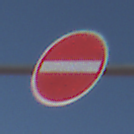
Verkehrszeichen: VerbotDerEinfahrt
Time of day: MorningAfternoon
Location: Outdoor (Nature)
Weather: Clear
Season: NotSpecified
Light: Natural